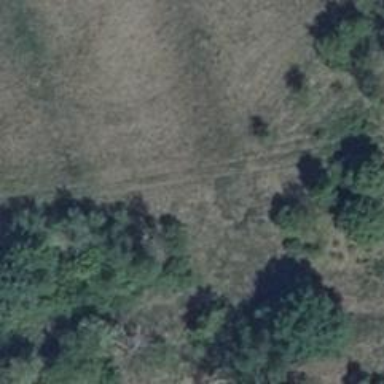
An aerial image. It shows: Hunting stand.